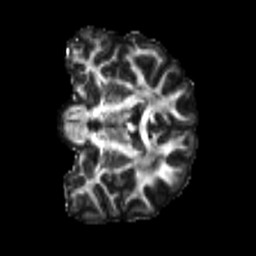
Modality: FA
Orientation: coronal
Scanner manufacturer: siemens
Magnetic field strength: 3 T
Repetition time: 4 s
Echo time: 0.0594 s